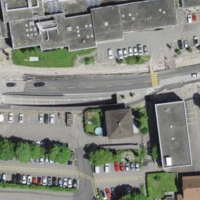
EUNIS habitat code: 54
Species observed at this site:
Milvus milvus